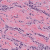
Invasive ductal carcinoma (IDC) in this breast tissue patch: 1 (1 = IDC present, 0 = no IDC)